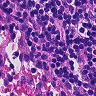
Metastatic tissue present: no